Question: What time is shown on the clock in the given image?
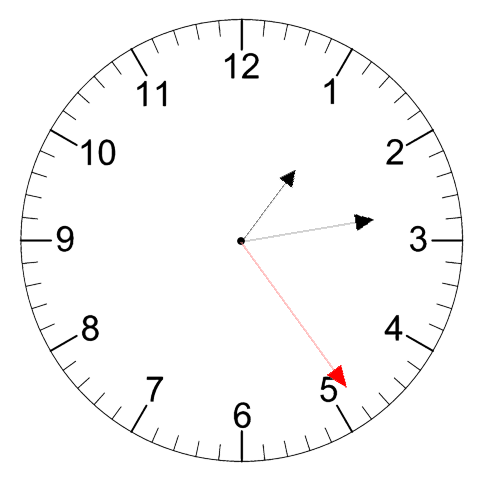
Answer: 01:13:24